【题型】选择题　【知识点】平面几何　【难度】medium
$\triangle ABC$ 内角 $A, B, C$ 的对边分别为 $a, b, c$. 若 $a\sin B = \sqrt{3}b\cos A, a = 6$，点 $P$ 在边 $BC$ 上，并且 $BP = 3PC$，$O$ 为 $\triangle ABC$ 的外心，则 $OP$ 之长为（ \quad ）

A. $\frac{\sqrt{7}}{3}$ \qquad B. $\frac{\sqrt{21}}{3}$ \qquad C. $\frac{\sqrt{21}}{2}$ \qquad D. $\sqrt{21}$
【解答】
【答案】 C

【分析】 先由正弦定理得到 $A = \frac{\pi}{3}$，求出 $\triangle ABC$ 的外接圆半径为 $R$，作出辅助线利用余弦定理求出 $OH = \frac{2\sqrt{21}}{3}$，求出 $OP$ 的长.

【详解】 由正弦定理得：$\sin A\sin B = \sqrt{3}\sin B\cos A$，

因为 $B \in (0, \pi)$，所以 $\sin B \neq 0$，故 $\sin A = \sqrt{3}\cos A$，即 $\tan A = \sqrt{3}$，

因为 $A \in (0, \pi)$，所以 $A = \frac{\pi}{3}$，

设 $\triangle ABC$ 的外接圆半径为 $R$，

则由正弦定理得：$2R = \frac{a}{\sin A} = \frac{6}{\frac{\sqrt{3}}{2}} = 4\sqrt{3}$，故 $R = 2\sqrt{3}$，

如图，$OB = OC = 2\sqrt{3}$，且 $\angle BOC = \frac{2\pi}{3}$，

因为 $BP = 3PC$，所以 $BP = \frac{9}{2}$，$CP = \frac{3}{2}$，

过点 $C$ 作 $CH // OB$ 交 $OP$ 的延长线于点 $H$，则 $\angle OCP = \frac{\pi}{3}$，

因为 $BP = 3PC$，所以 $PH = \frac{1}{3}OP$，$CH = \frac{1}{3}OB = \frac{2\sqrt{3}}{3}$，

在三角形 $OCH$ 中，由余弦定理得：$OH^2 = OC^2 + CH^2 - 2OC \cdot CH\cos\frac{\pi}{3} = 12 + \frac{4}{3} - 2 \times 2\sqrt{3} \times \frac{2\sqrt{3}}{3} \times \frac{1}{2} = \frac{28}{3}$，

则 $OH = \frac{2\sqrt{21}}{3}$，

所以 $OP = \frac{3}{4}OH = \frac{\sqrt{21}}{2}$

故选：C
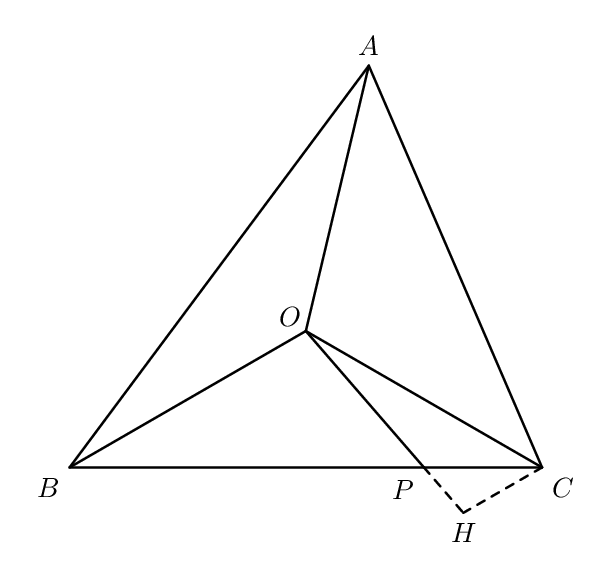